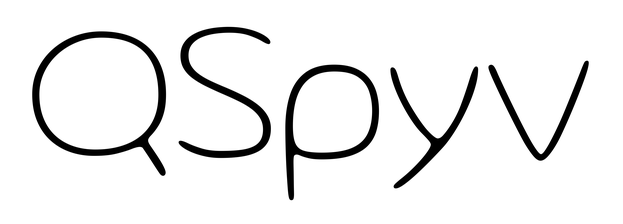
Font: Gluten_Thin